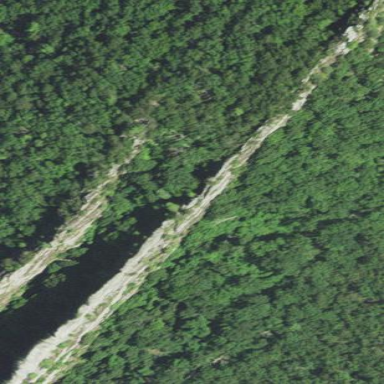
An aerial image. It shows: Natural cliff.